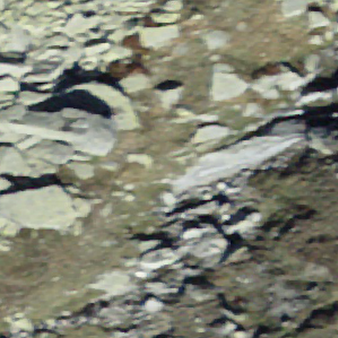
Label: bouldering_area